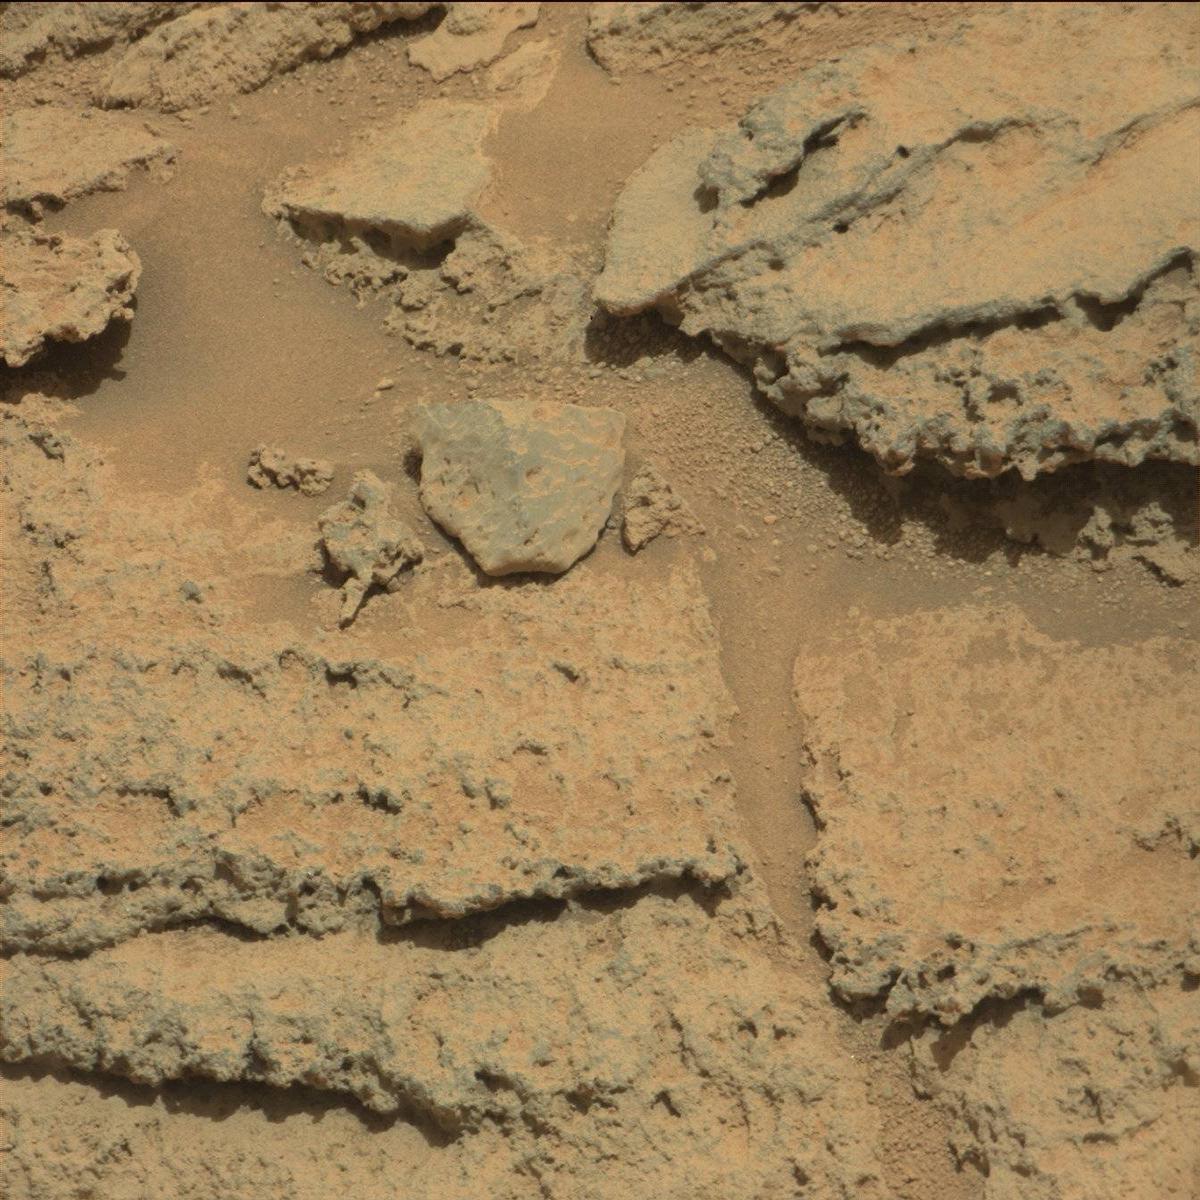
Terrain classes present: Bedrock, Sand / Soil